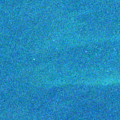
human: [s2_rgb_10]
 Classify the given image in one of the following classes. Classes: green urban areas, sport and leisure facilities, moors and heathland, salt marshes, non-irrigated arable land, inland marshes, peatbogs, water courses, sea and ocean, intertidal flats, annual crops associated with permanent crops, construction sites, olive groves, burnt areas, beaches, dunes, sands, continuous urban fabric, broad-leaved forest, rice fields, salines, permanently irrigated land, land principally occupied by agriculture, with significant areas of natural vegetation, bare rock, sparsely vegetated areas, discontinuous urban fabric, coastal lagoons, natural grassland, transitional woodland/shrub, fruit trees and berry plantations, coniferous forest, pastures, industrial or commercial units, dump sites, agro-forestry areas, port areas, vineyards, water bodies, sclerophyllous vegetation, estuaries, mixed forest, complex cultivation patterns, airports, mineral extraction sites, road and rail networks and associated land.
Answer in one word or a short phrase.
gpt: sea and ocean